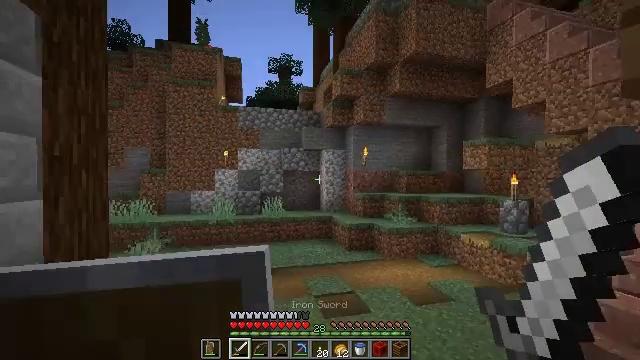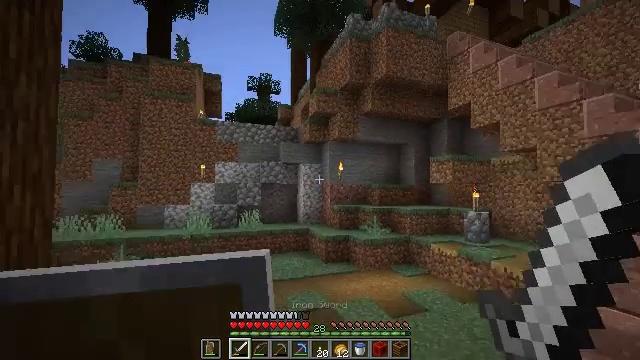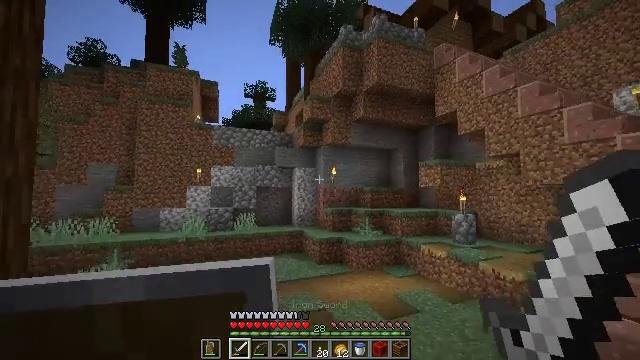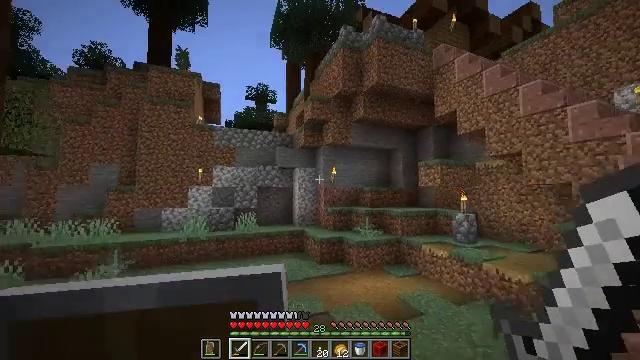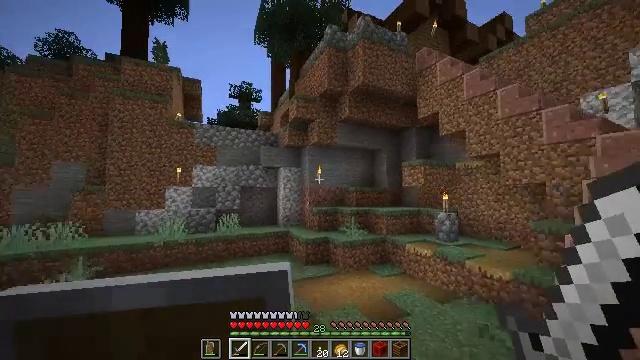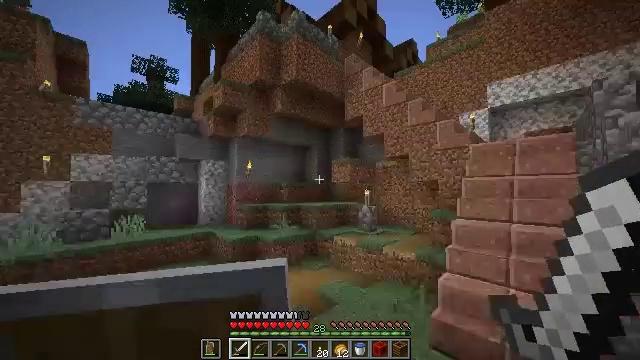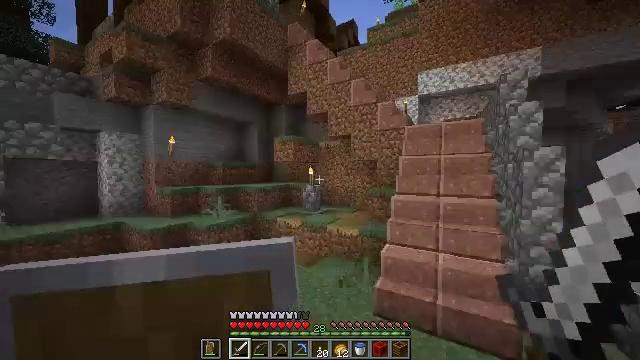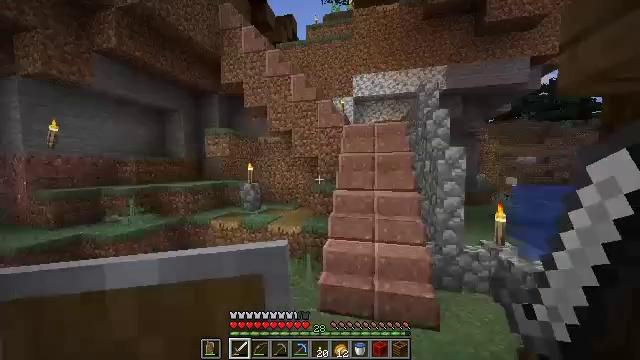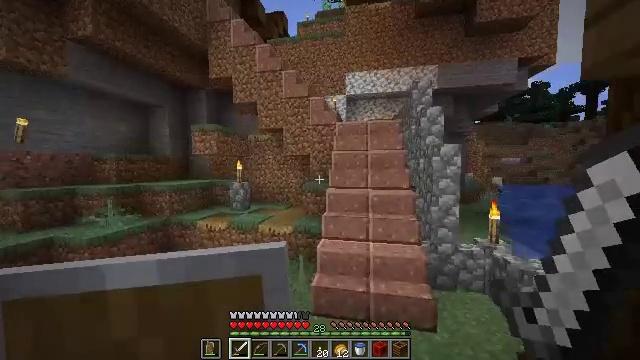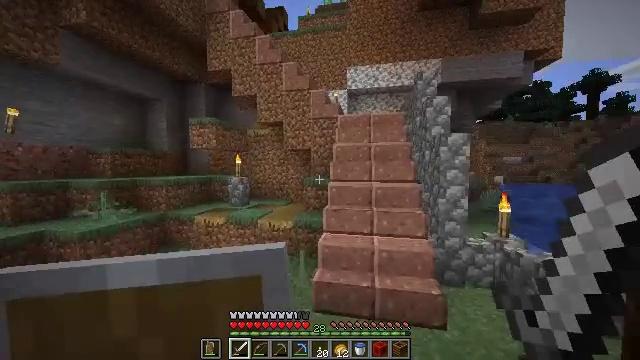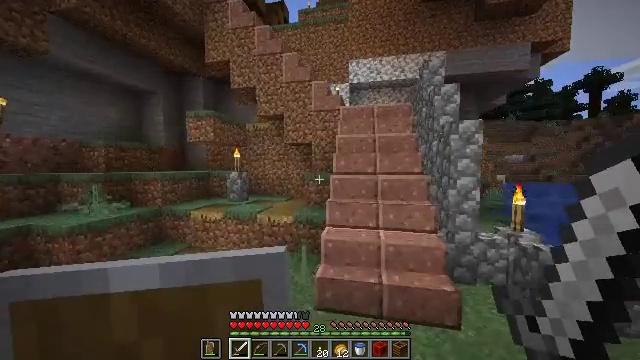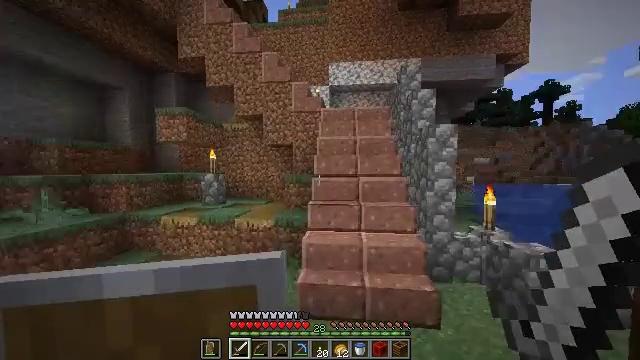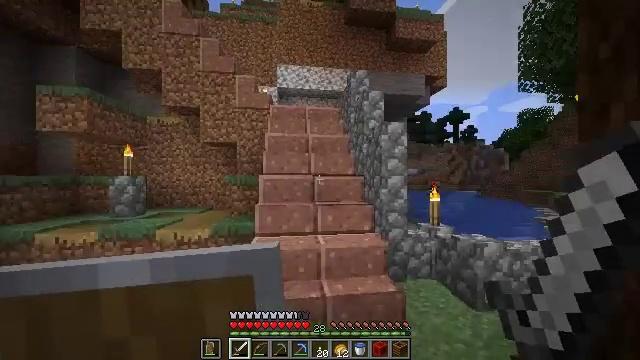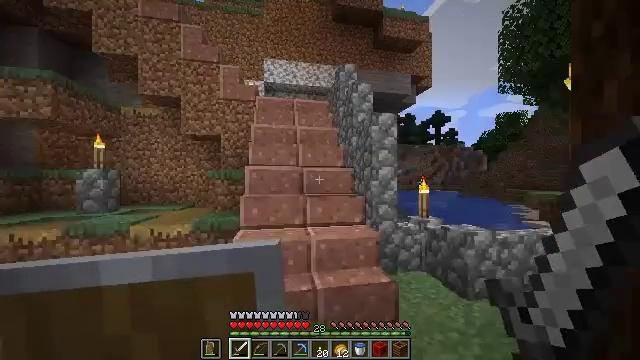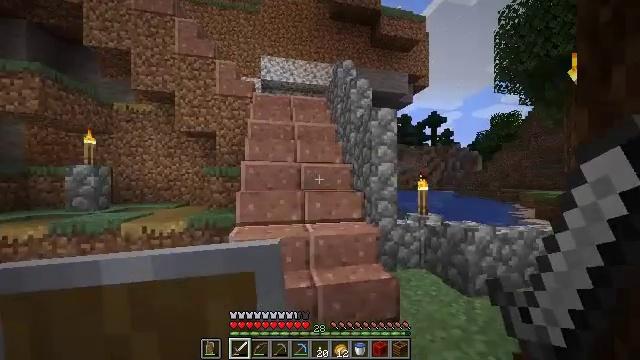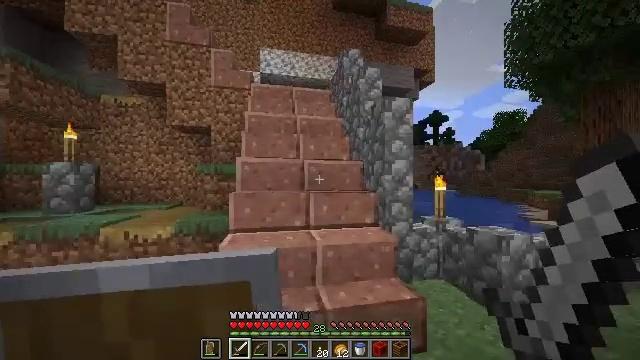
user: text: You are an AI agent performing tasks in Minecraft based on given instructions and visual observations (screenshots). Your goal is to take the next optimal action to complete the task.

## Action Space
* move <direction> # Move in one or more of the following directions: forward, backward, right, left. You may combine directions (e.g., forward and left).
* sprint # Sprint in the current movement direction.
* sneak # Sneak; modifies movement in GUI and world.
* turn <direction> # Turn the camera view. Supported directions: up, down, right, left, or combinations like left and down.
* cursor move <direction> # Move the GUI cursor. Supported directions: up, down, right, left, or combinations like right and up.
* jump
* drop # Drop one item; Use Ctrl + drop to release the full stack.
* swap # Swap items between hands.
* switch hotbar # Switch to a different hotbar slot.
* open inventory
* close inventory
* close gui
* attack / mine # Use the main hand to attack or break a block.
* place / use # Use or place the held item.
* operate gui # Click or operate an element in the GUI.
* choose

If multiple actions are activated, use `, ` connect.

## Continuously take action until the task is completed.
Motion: motion action
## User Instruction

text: Get wheat from the farmland.
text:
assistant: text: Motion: move forward, sprint, turn right and up
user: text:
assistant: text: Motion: move forward, turn right
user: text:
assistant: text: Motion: move forward
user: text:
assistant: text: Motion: move forward, turn right
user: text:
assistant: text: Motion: move forward, turn right and down
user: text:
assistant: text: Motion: move forward, turn right and down
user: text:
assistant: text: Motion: move forward, turn right
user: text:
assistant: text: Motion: move forward, turn right
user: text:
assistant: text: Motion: move forward
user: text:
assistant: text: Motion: move forward
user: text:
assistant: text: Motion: move forward, turn right
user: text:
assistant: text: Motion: move forward, turn right and up
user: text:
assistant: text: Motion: move forward, turn right
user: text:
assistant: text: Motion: move forward
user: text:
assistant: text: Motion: move forward
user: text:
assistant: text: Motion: move forward
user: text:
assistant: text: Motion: move forward
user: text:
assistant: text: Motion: move forward, turn left
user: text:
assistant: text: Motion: move forward, turn right and up
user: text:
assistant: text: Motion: move forward
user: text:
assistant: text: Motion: move forward
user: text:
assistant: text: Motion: move forward
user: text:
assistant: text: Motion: move forward
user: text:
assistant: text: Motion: move forward
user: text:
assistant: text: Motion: move forward, turn right and up
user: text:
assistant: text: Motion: move forward
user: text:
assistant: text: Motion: move forward, turn left
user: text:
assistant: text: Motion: move forward, turn left
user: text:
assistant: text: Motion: move forward
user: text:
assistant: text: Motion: move forward